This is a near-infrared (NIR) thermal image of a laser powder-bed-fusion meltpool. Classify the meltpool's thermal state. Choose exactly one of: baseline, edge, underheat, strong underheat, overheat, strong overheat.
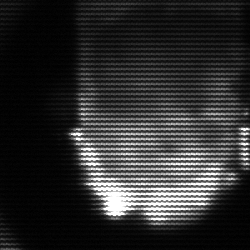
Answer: baseline